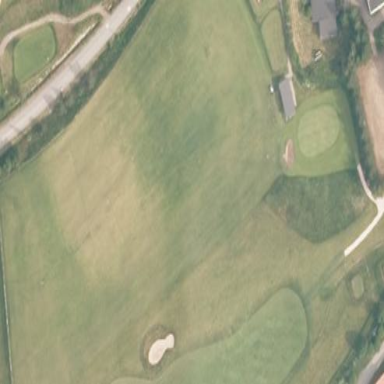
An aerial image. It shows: Grassy area designated for driving range golf.